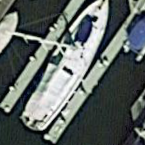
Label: Civil_yacht